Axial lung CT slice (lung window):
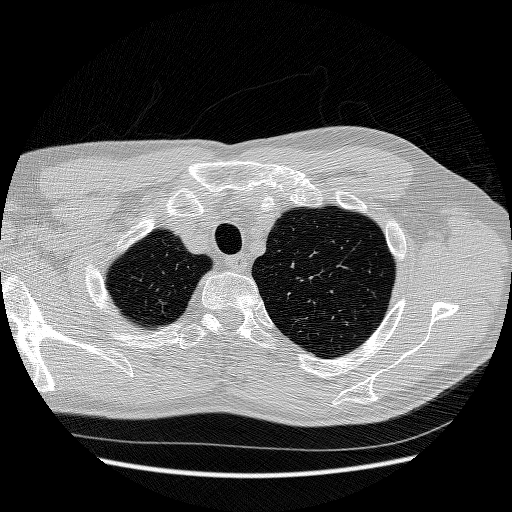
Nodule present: no